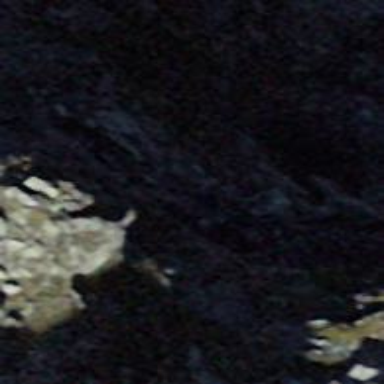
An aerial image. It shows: Natural cliff.